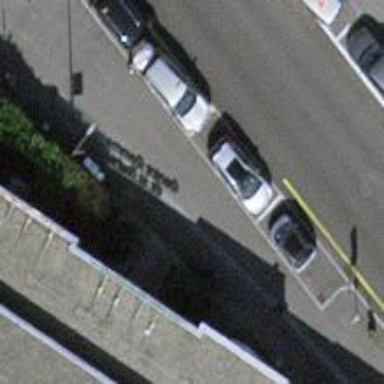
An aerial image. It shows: Taxi stand.